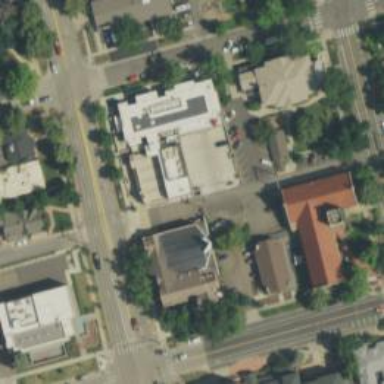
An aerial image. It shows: Commercial building.